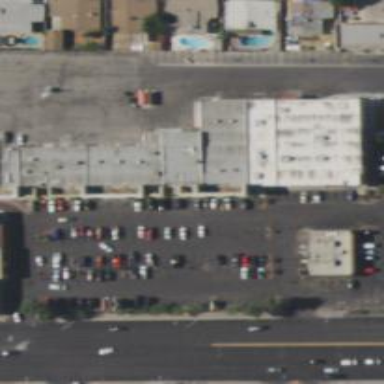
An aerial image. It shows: Retail area.